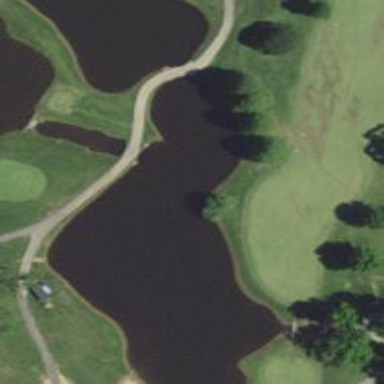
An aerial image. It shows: Scenic golf fairway.